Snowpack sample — Buffalo Mountain, Silverthorne, Colorado, USA (1/25/25, 10:11 AM MST)
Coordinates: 39.6222, -106.1139
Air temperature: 22 °F
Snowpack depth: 110 cm
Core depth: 40 cm
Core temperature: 46.4 °F
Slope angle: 12°, slope face: 102°
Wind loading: high
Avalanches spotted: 0
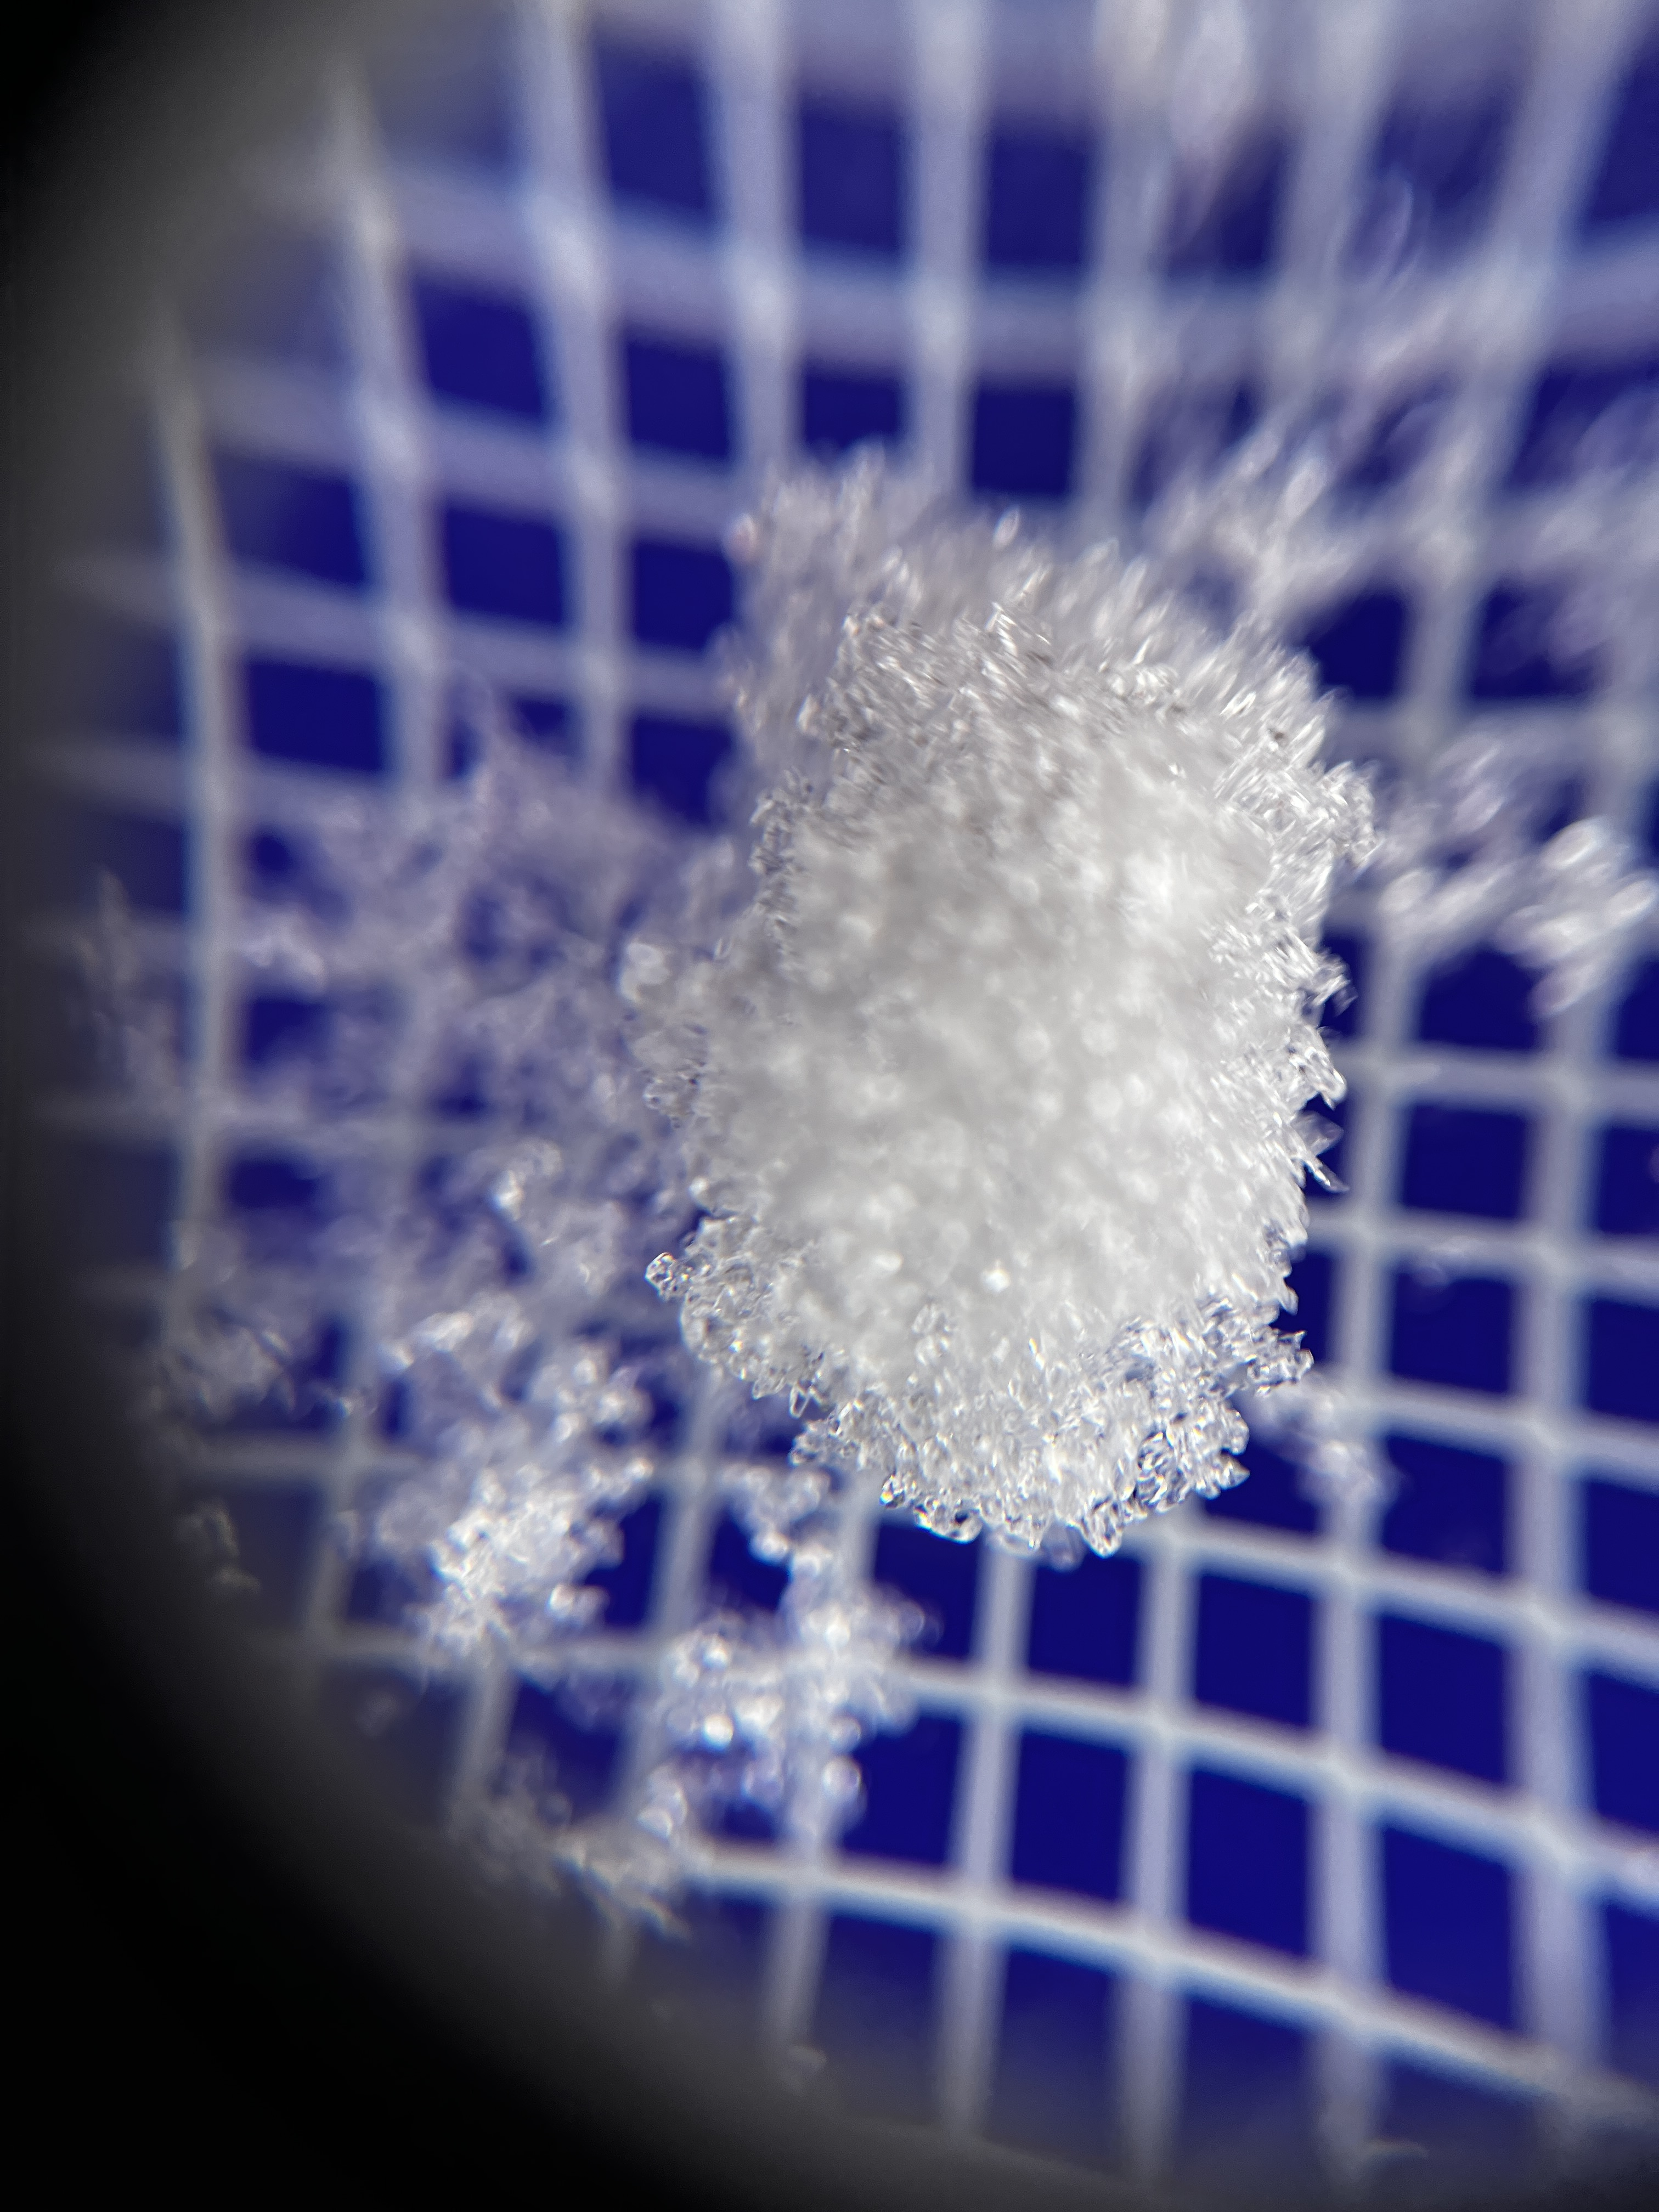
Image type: magnified_profile
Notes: No avalanches nearby, collected on the outskirts of a fire break 15 meters from the treeline, on way to Buffalo and Red Mountain